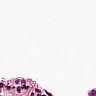
Metastatic tissue present: no